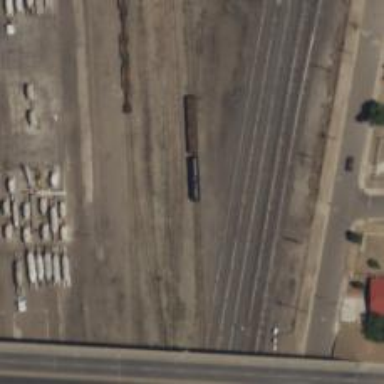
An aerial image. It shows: Abandoned railway.